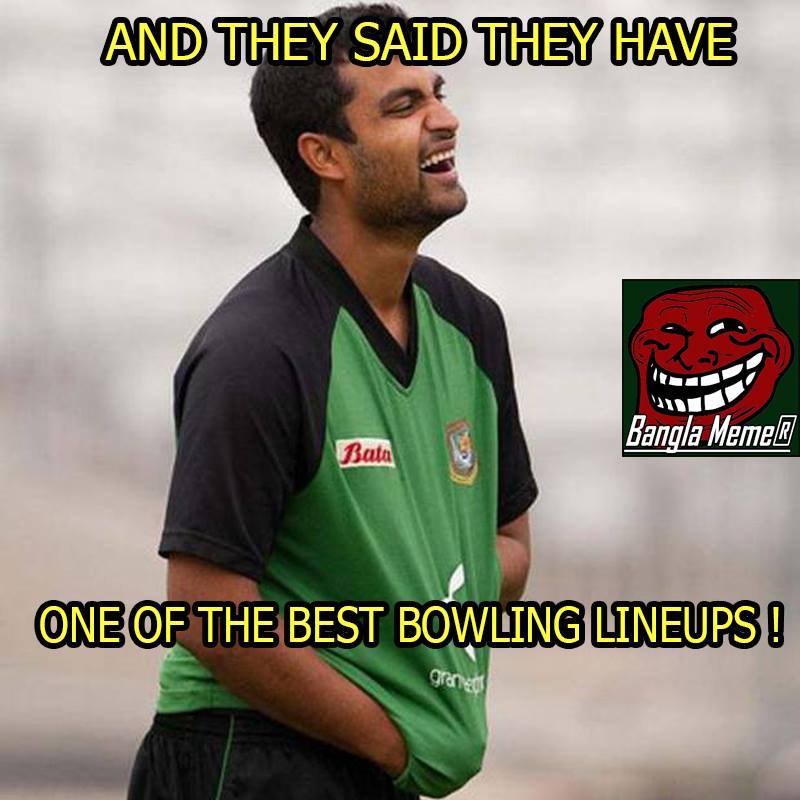
Caption: AND THEY SAID THEY HAVE ONE OF THE BEST BOWLING LINEUPS !
Label: non-hate